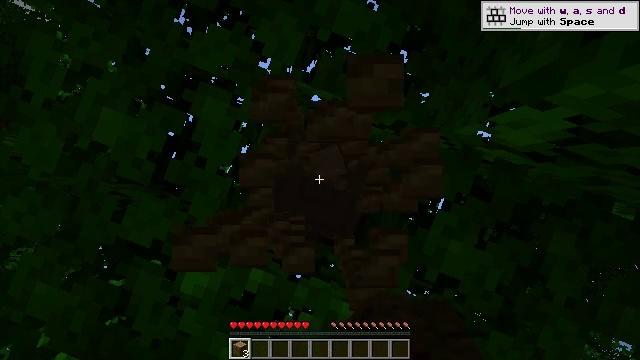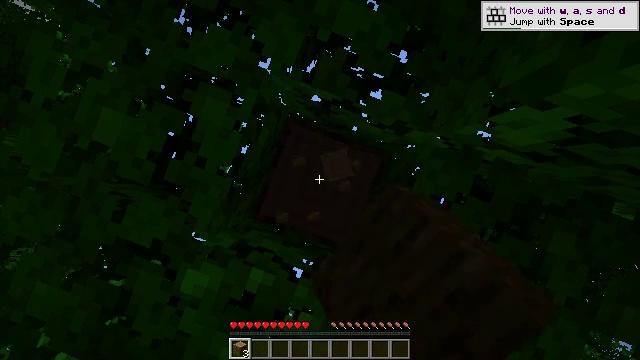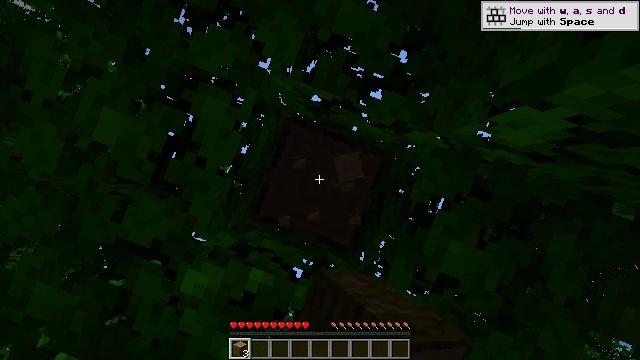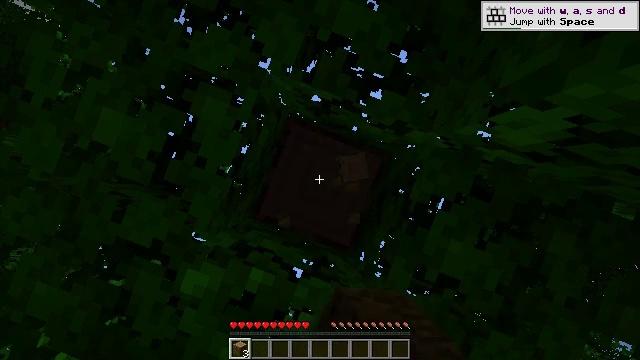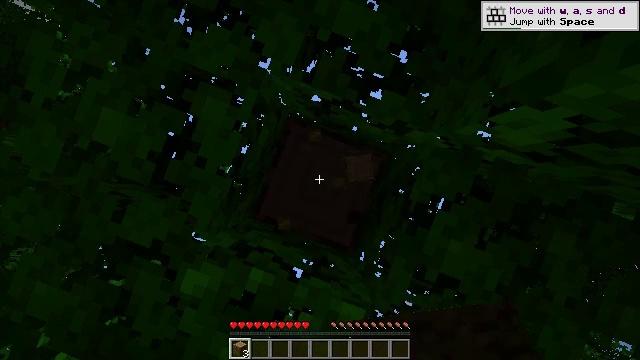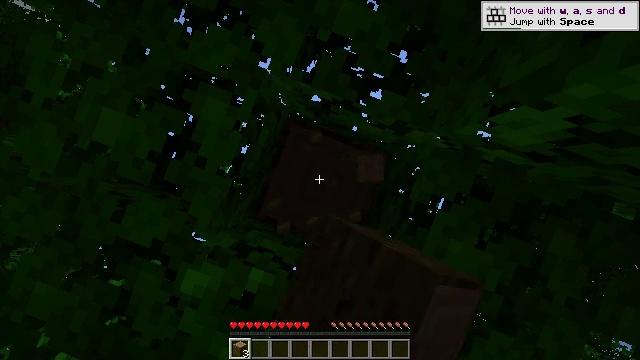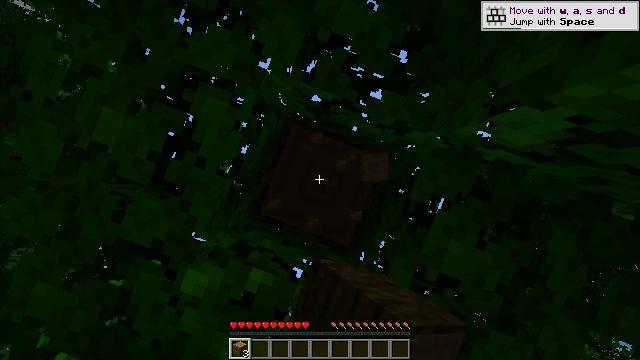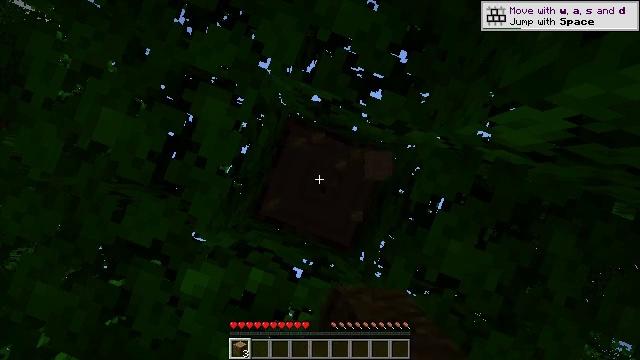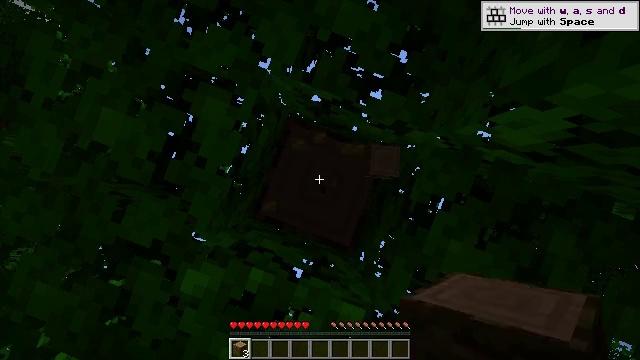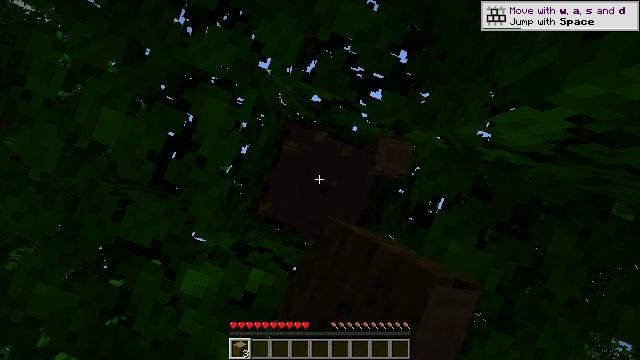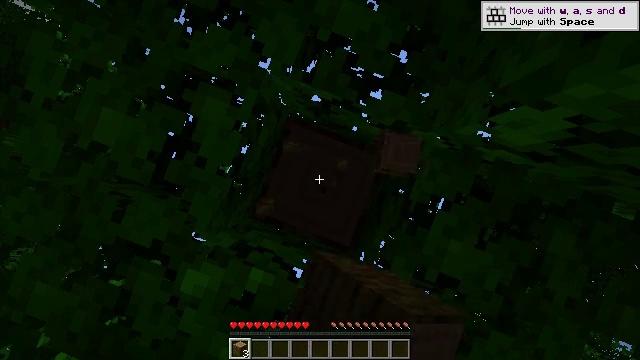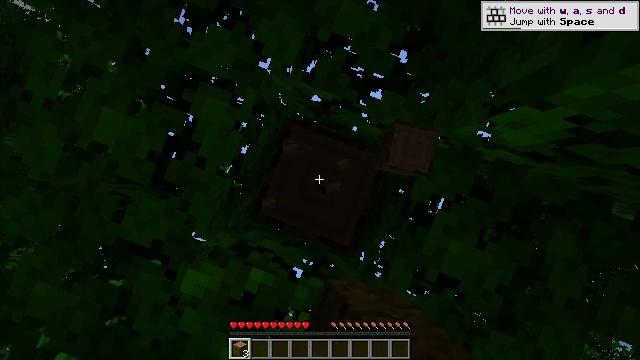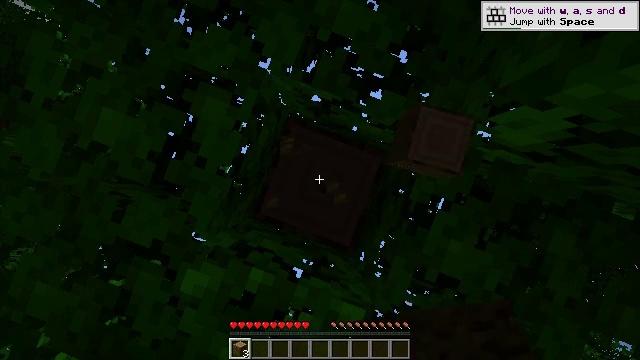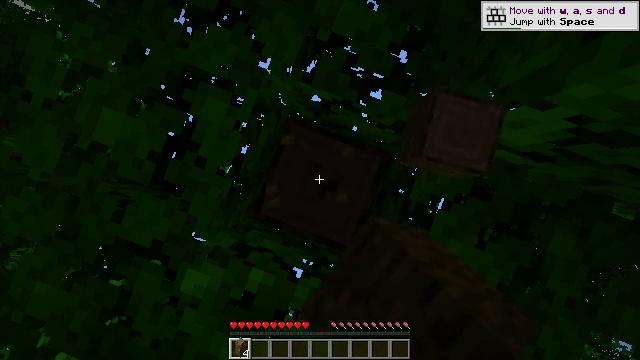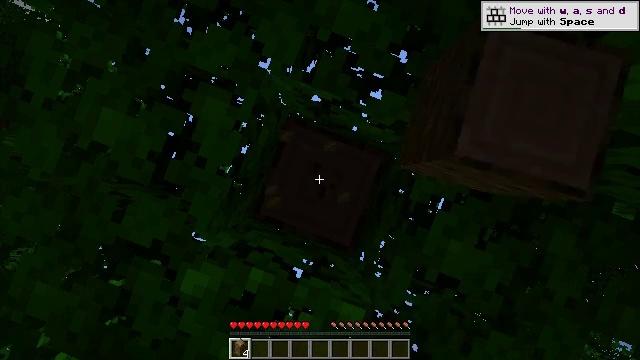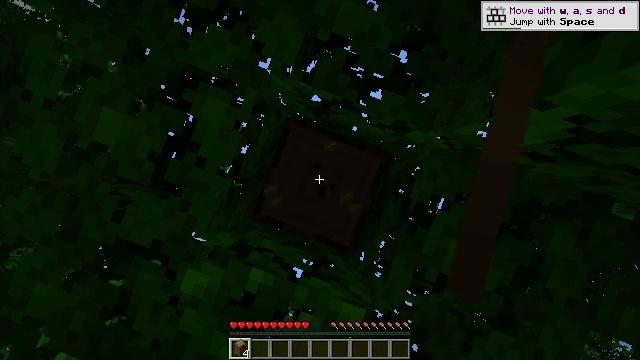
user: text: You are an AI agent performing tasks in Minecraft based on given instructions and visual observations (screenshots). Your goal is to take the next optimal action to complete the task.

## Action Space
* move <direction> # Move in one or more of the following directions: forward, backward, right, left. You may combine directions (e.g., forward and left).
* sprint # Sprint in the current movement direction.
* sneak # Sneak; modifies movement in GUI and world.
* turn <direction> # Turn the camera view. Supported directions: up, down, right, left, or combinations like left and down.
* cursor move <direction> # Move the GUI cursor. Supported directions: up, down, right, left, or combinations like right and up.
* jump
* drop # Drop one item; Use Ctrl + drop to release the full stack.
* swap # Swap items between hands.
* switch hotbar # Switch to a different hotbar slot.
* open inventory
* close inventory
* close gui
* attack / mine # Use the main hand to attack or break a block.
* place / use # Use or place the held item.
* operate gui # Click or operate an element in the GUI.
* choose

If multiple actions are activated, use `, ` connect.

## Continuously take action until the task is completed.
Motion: motion action
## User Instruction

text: Collect the jungle log for building.
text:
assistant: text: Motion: attack / mine
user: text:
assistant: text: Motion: attack / mine
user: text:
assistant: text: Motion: attack / mine
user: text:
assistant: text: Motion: attack / mine
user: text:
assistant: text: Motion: attack / mine
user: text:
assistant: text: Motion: attack / mine
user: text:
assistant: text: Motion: attack / mine
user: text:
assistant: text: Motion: attack / mine
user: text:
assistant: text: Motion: attack / mine
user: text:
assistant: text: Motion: attack / mine
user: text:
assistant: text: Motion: attack / mine
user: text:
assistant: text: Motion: attack / mine
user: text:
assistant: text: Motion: attack / mine
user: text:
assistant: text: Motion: attack / mine
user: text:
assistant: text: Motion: attack / mine
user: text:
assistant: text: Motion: attack / mine
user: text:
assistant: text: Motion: attack / mine
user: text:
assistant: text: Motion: attack / mine
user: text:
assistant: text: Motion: attack / mine
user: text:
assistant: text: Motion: attack / mine
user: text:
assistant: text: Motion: attack / mine
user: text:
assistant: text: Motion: attack / mine
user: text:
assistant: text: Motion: attack / mine
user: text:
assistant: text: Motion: attack / mine
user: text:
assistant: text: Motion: attack / mine
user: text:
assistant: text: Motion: attack / mine
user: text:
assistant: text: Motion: attack / mine
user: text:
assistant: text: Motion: attack / mine
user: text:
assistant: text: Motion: attack / mine
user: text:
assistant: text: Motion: attack / mine